Field crop: tomato
Growth stage: 1
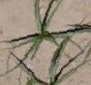
Species: cyperus